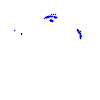
Particle: kaon